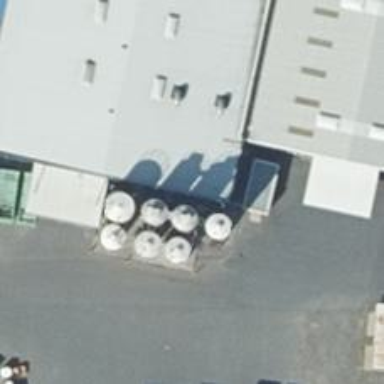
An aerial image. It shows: Storage tank with man-made structure.